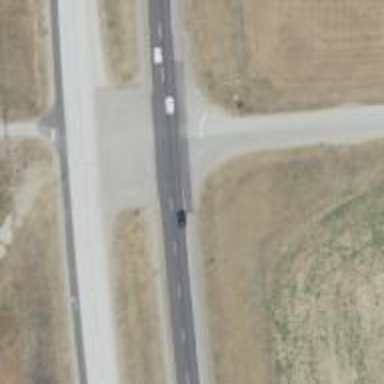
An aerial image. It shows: Asphalt trunk highway classified as expressway.